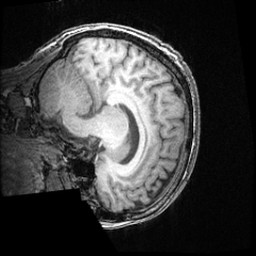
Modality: T1w
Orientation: sagittal
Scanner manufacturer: ge
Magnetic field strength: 3 T
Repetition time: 0.008572 s
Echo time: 0.003384 s